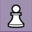
Piece: wP